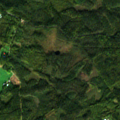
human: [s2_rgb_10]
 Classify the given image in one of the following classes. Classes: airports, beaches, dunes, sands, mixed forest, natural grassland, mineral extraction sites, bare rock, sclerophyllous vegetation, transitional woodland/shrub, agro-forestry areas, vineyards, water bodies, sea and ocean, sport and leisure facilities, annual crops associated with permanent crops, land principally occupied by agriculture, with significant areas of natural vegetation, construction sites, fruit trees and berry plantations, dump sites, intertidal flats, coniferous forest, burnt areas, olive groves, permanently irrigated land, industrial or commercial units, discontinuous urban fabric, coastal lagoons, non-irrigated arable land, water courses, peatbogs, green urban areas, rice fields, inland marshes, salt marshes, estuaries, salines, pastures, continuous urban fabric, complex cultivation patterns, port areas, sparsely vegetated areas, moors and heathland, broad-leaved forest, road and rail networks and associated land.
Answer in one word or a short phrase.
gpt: coniferous forest, mixed forest, transitional woodland/shrub